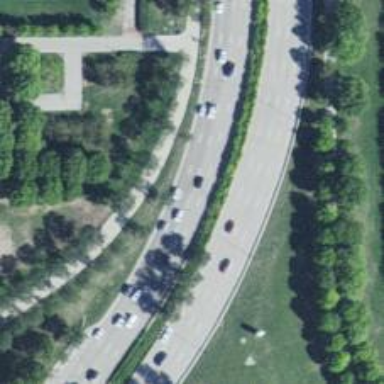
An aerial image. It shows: Motorroad highway with expressway features.